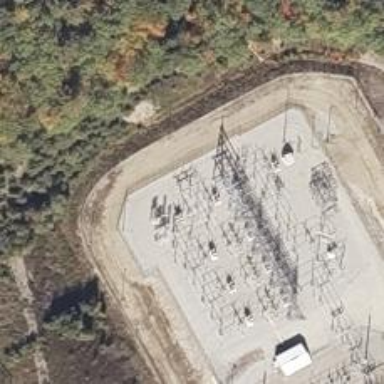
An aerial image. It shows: Switch used for power control.